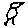
Label: bird